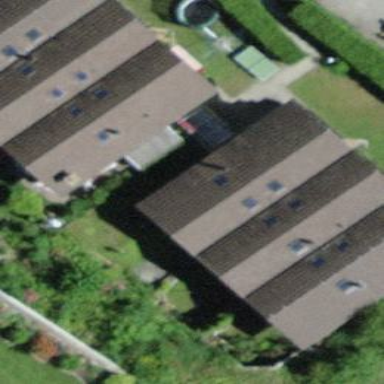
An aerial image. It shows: Residential building.